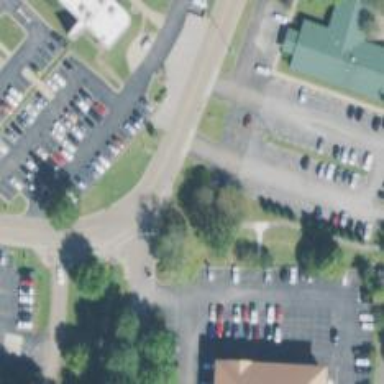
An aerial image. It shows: Parking area.